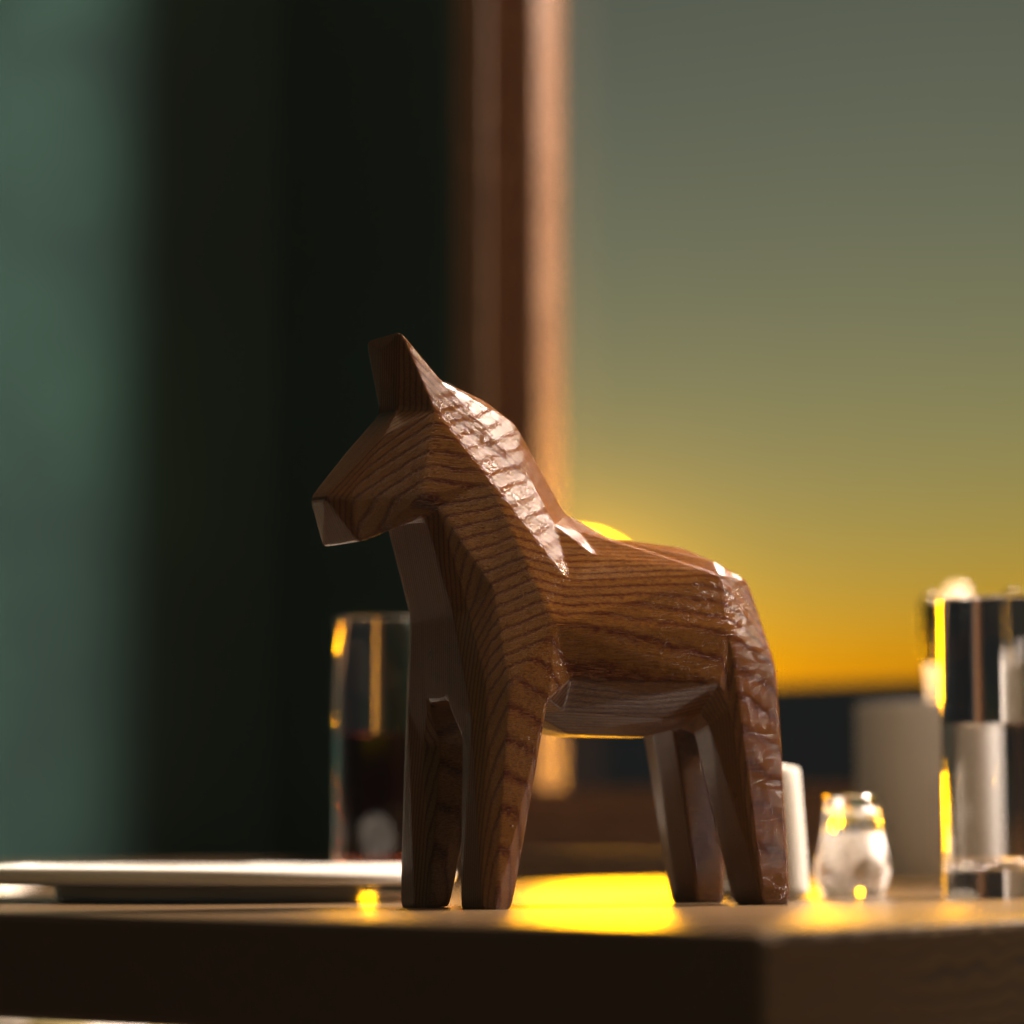
A high quality rendering of a dalahest_oak dalecarlian horse figurine made of varnished dark oak standing on a wooden table in an a sunset landscape with sunset lighting,medium shot low angle left front side, 100 mm, f 4